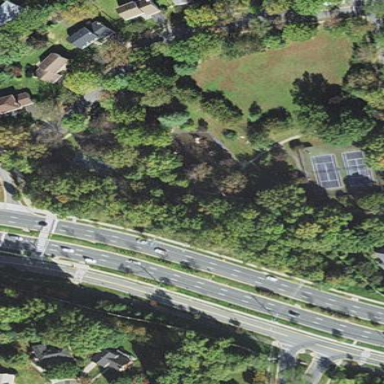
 which falls under the category of leisure land."